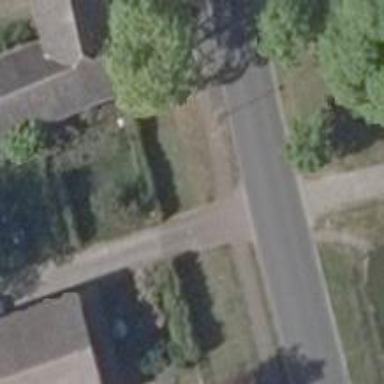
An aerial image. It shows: Secondary road with asphalt surface.